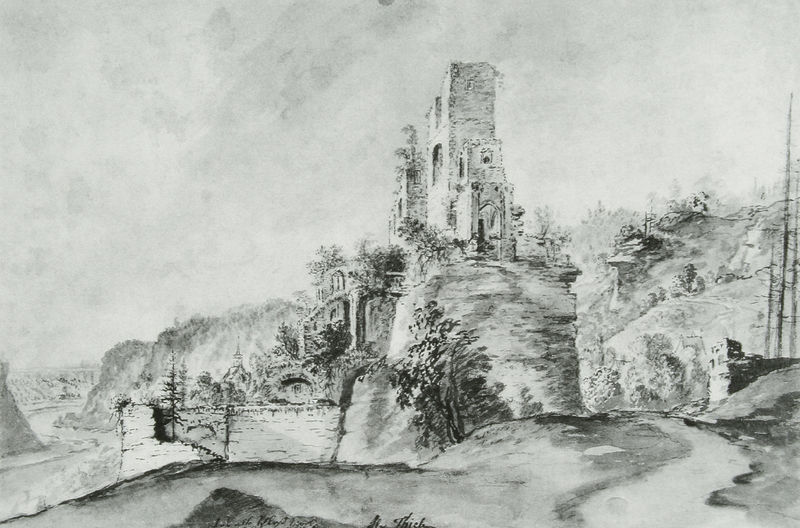
Titel: Ruine Wehlen
Künstler: Johann Alexander Thiele
Standort: Dresden
Institution: Staatliche Kunstsammlungen, Kupferstich-Kabinett
Schlagwörter: baum, berg, blätter, felsen, himmel, laub, schatten, wasser, weiß, wolken, aquarell, baumstämme, bäume, fluss, landschaft, fenster, grau, licht, schwarz, skizze, strasse, zeichnung, gebäude, haus, schloss, weg, wiese, wolke, muster, alt, wand, architektur, stein, steine, signatur, bach, baumstamm, ferne, hügel, natur, weite, brücke, busch, büsche, gewässer, kirche, pfad, sträucher, gotik, tal, wald, anhöhe, turm, bewölkt, holzschnitt, schrift, bogen, studie, berge, fels, gebirge, mauer, abstufungen, grafik, schlucht, romantik, tannen, stämme, inschrift, tor, wände, eingang, tusche, ruine, burg, kohle, festung, mauerwerk, wälder, druck, schluchten, schraffur, schraffuren, schwarz weiß, radierung, ruinen, tanne, entwurf, stift, gemäuer, felsne, verwischt, gotisch, mauern, rundbögen, romanik, kapelle, tannenbaum, tannenbäume, flauss, blattlos, nature, paysage, bau, verfallen, clocher, vergangenheit, schroff, zerfall, bauwerk, zeichung, tristesse, burgruine, romanisch, tuschezeichnung, mauerstück, architecture, dessin, gothique, chateau, trist, mittelgebirge, romantique, flußlauf, landschaftsausschnitt, artefact, néogothique, thick, feslen, ruines, geheimnisumwittert, e, thiek, thieben